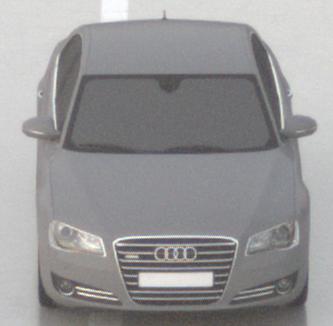
Make: Audi
Model: A8 D4
Model produced from: 2009
Model produced until: 2017
Doors: 4
Color: gray
Road condition: wet road
Daytime: sunrise or sunset
Contrast: low contrast